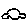
Label: car